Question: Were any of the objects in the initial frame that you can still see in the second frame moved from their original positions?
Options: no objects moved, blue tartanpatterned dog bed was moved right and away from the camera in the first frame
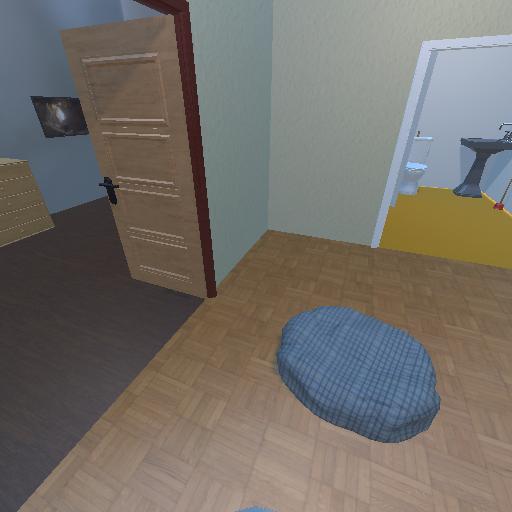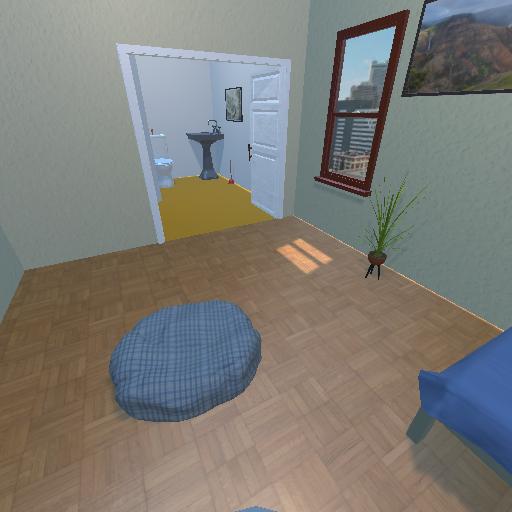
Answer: no objects moved